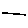
Label: line